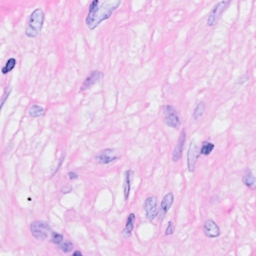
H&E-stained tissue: Breast